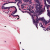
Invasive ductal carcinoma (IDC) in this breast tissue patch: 0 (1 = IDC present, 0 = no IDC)